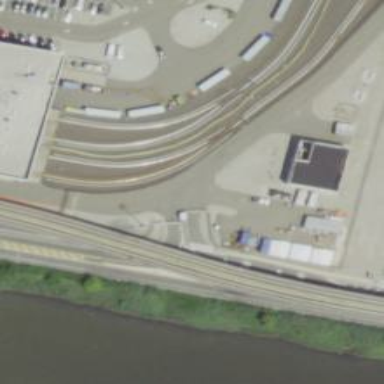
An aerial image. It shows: Yard used for service activities. There is electrified light rail track in the area.